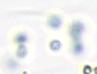
Label: Phaeocystis